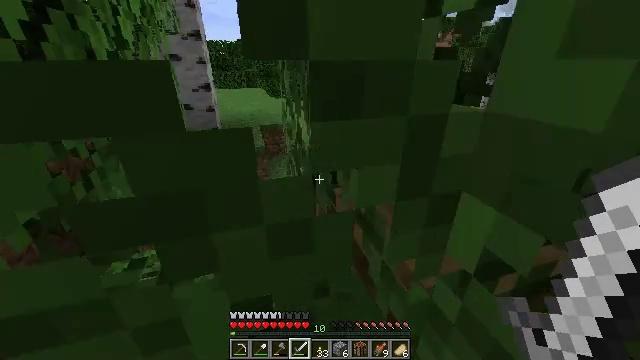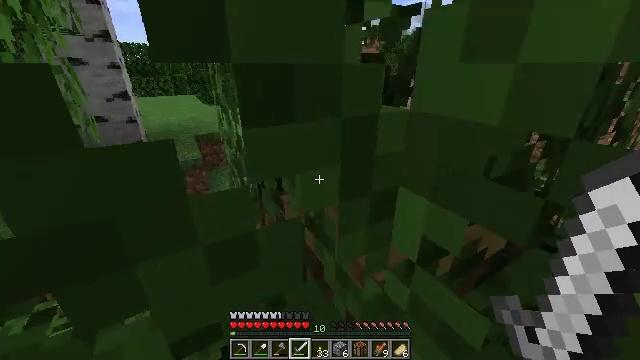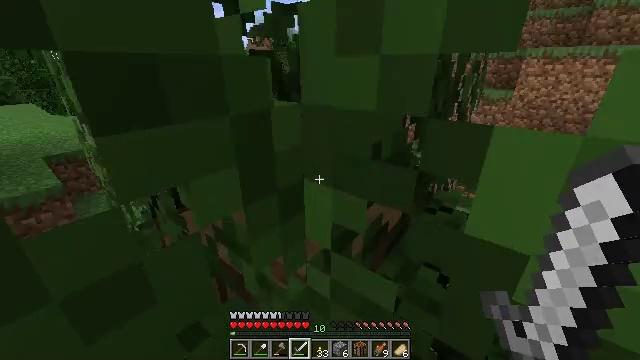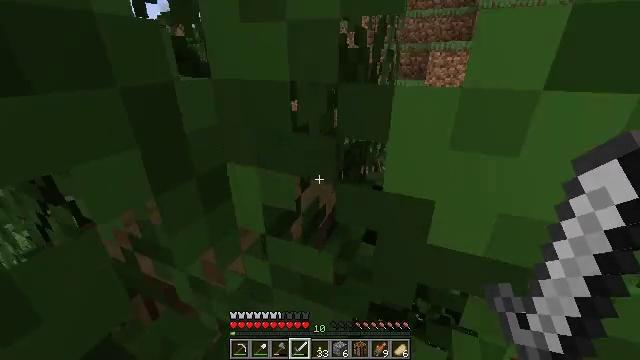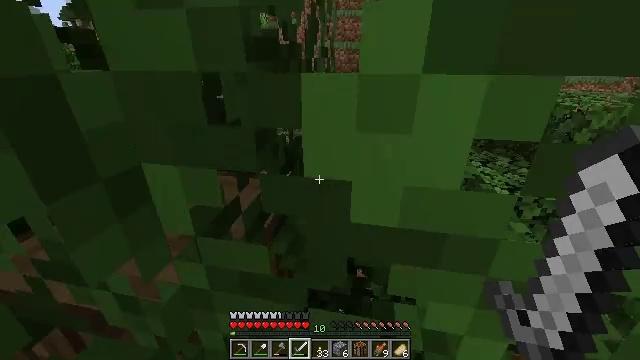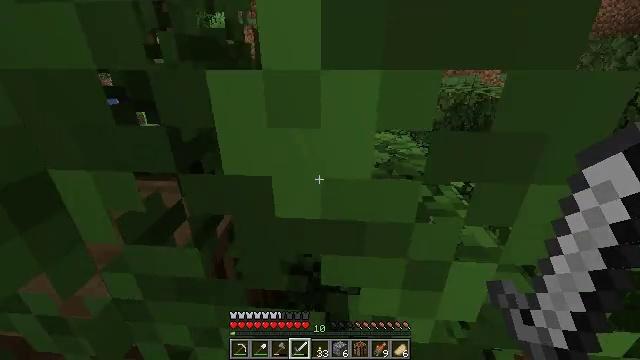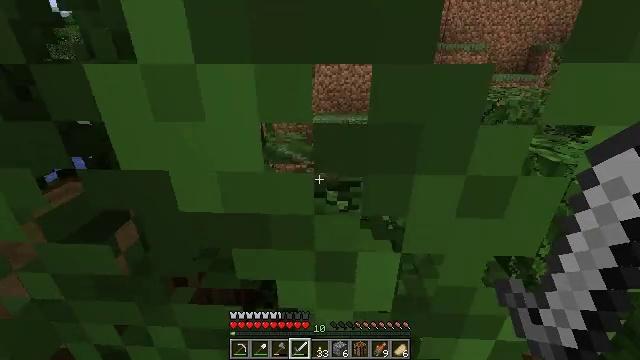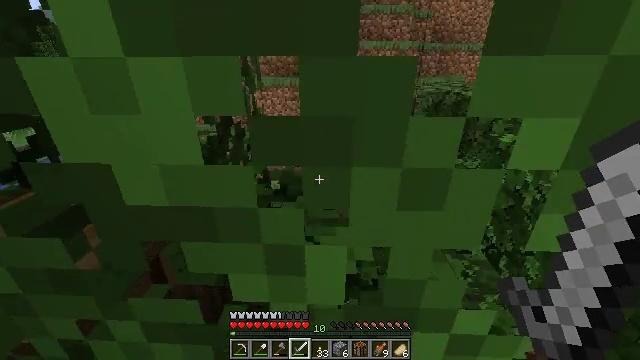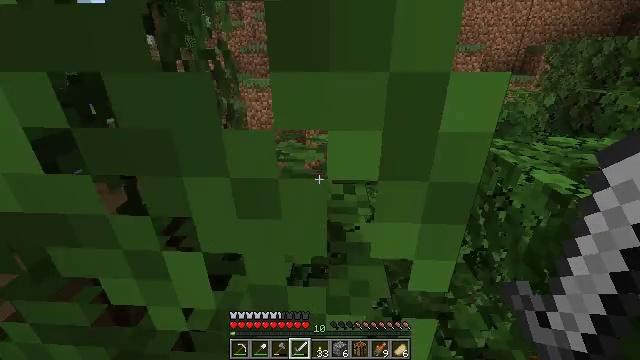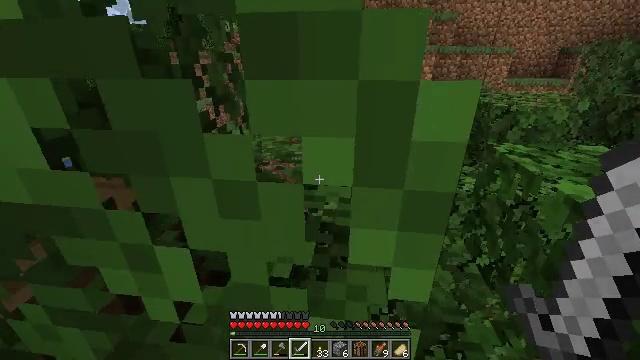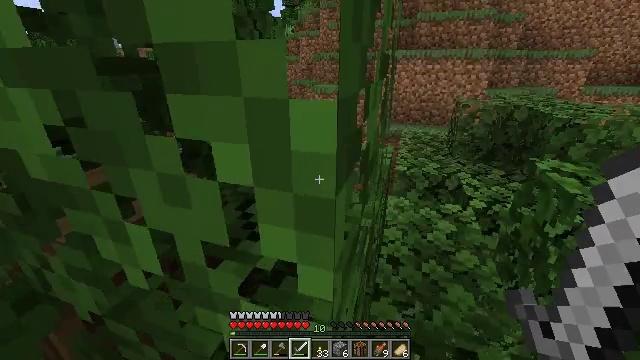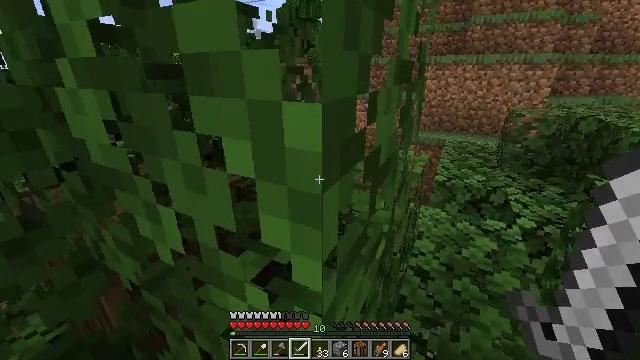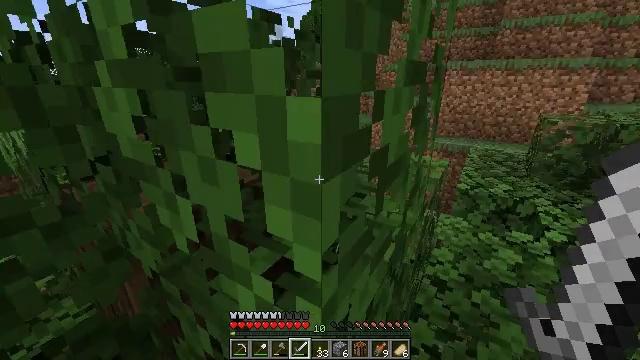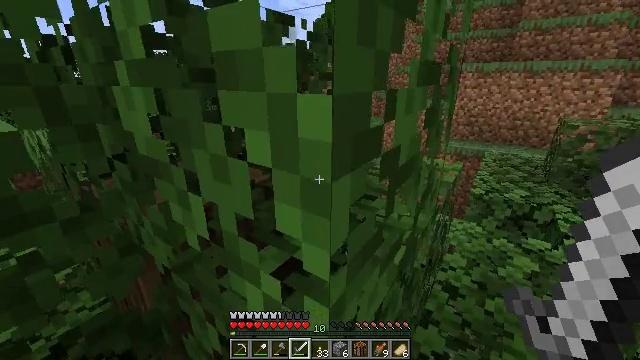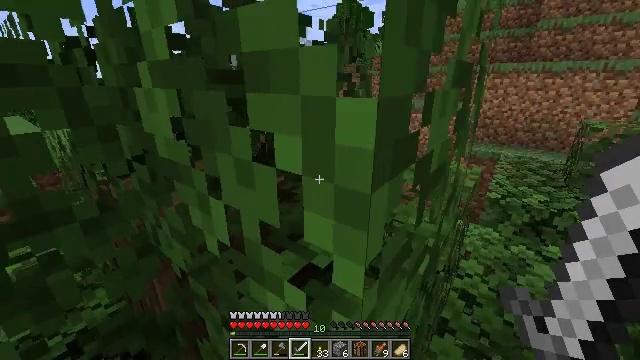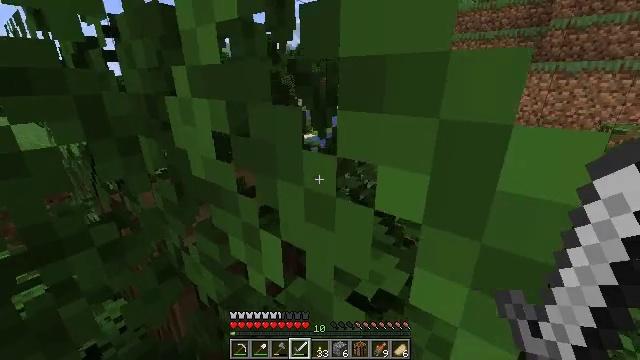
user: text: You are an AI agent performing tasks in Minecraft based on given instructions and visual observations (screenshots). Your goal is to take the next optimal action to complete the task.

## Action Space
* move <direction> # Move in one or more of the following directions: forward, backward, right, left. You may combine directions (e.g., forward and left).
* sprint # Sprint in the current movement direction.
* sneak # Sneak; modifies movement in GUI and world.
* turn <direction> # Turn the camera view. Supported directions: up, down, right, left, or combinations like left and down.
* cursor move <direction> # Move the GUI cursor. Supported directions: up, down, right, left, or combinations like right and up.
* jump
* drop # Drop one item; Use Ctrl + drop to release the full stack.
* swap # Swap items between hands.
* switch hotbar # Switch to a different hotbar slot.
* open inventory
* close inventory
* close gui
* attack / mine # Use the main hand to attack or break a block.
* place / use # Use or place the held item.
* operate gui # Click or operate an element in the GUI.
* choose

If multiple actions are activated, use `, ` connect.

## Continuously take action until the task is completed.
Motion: motion action
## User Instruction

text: Hunt a salmon.
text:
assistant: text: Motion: move forward and move right, sprint, turn right and up
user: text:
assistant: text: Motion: move forward and move right, sprint, turn right
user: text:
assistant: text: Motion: move forward and move right, sprint, turn right and down
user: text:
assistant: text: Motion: move forward and move right, sprint, turn right
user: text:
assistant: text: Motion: move forward and move right, sprint, turn right
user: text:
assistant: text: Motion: move forward and move right, sprint, turn right
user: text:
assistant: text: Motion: move forward and move right, sprint
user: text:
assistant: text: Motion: move forward and move right, sprint
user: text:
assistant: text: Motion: move forward and move right, sprint, turn left
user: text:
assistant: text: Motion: move forward and move right, sprint, turn left
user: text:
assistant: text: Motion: move forward and move right, sprint, turn left and up
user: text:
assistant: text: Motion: move forward, sprint, turn left and up
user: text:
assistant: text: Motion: move forward, sprint, turn left
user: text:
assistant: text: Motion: move forward, sprint, turn left
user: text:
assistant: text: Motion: move forward, sprint
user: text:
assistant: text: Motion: move forward and move right, sprint
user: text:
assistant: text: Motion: move forward and move right, sprint
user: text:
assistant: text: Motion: move forward and move right, sprint, turn right and down
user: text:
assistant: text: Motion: move forward and move right, sprint, turn right and down
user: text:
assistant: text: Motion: move forward and move right, sprint, turn right
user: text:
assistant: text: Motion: move forward and move right, sprint, turn right
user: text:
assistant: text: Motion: move forward and move right, sprint
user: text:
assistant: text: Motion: move forward and move right, sprint
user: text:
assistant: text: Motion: move forward and move right, sprint, turn left
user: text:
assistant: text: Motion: move forward and move right, sprint, turn left
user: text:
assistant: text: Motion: move forward and move right, sprint, turn left
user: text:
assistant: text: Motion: move forward and move right, sprint, turn left
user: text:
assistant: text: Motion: move forward and move right, sprint, turn left
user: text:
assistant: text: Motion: move forward, sprint, turn left
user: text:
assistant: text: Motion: move forward, sprint, turn left